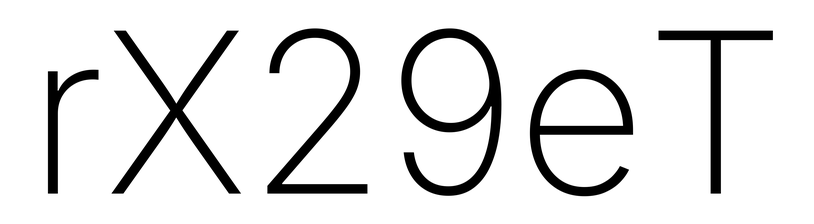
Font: Inter_ExtraLight